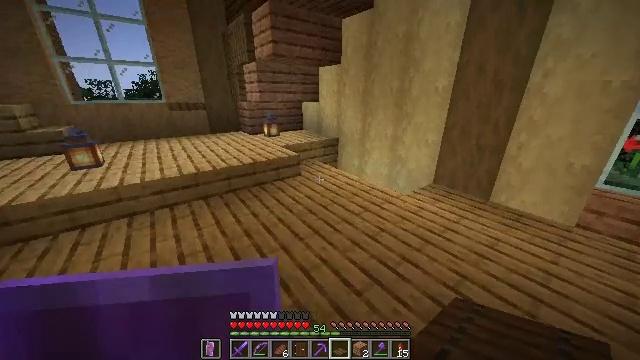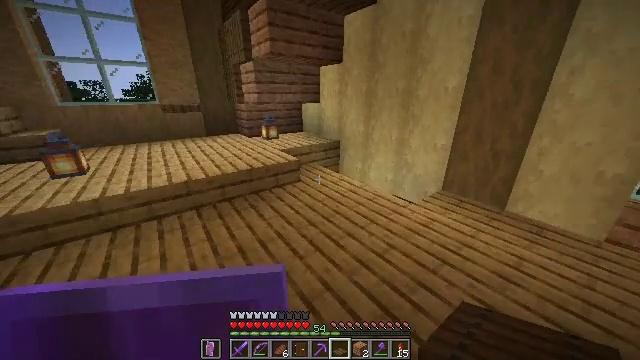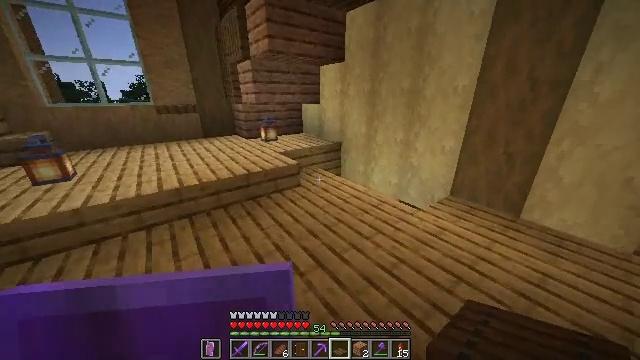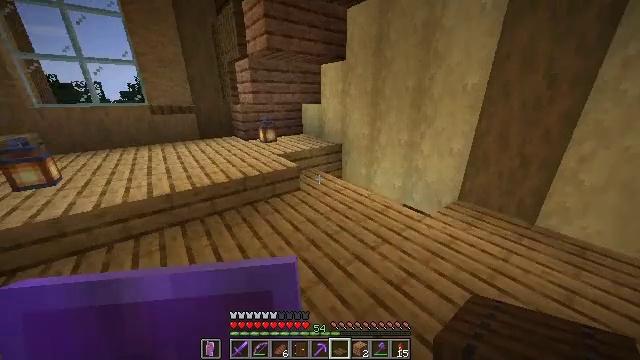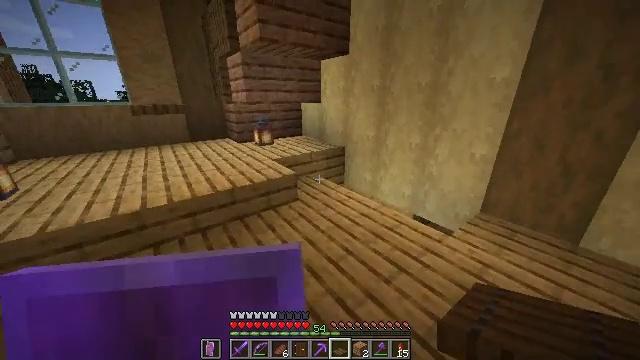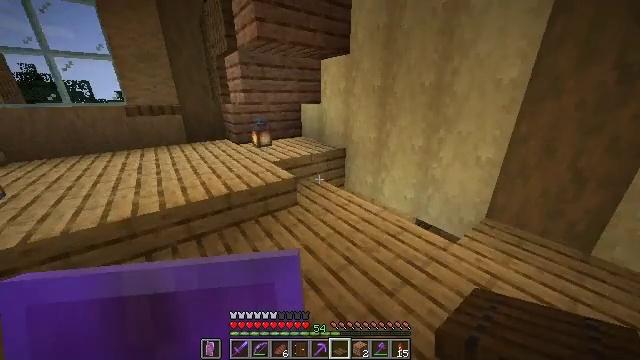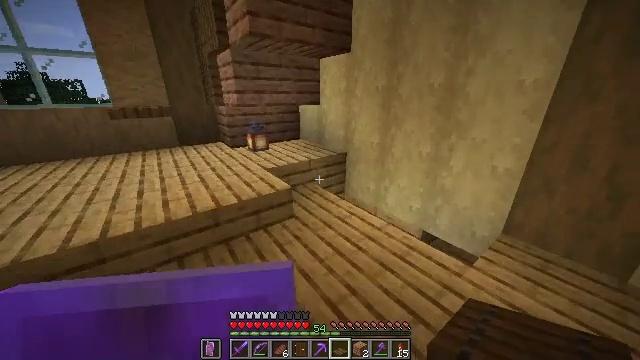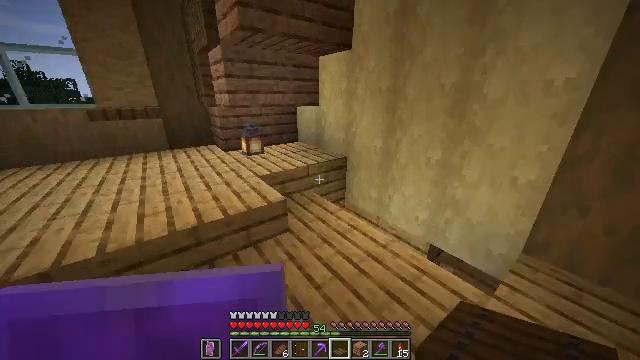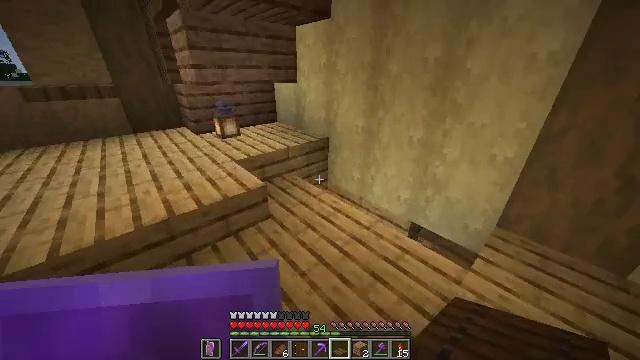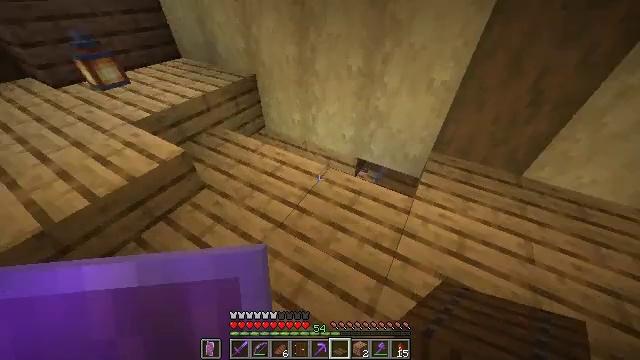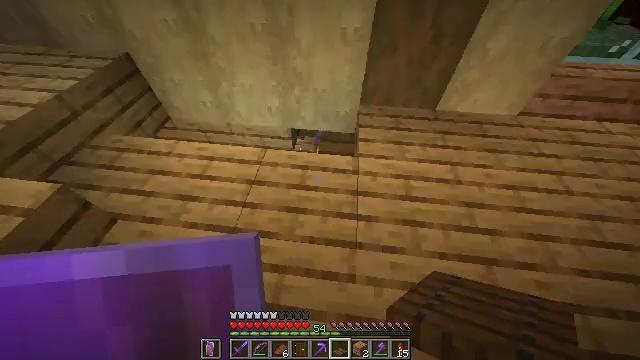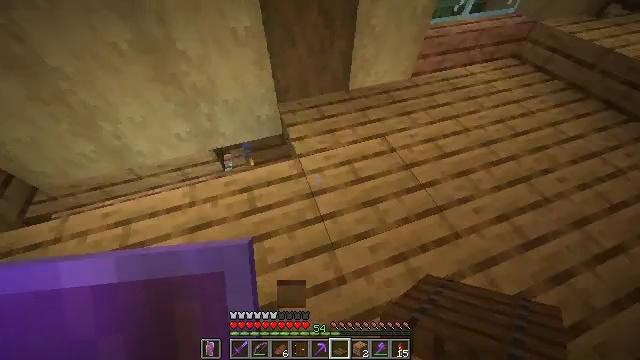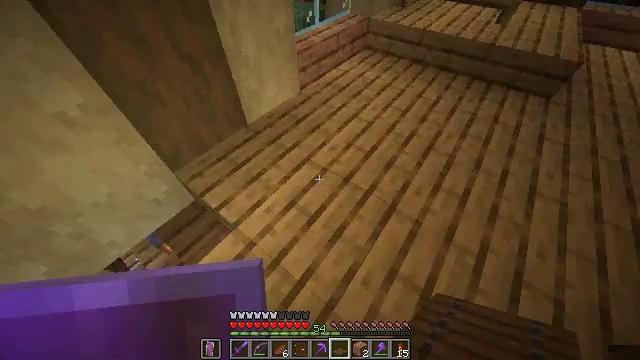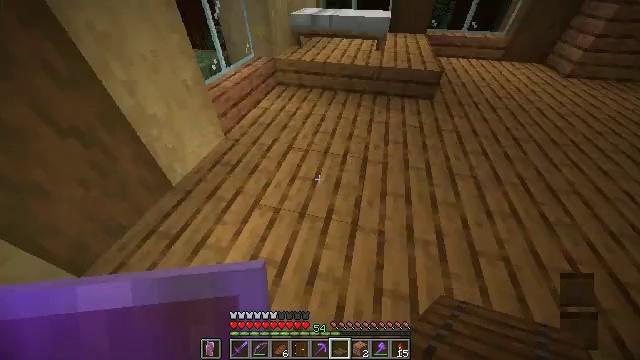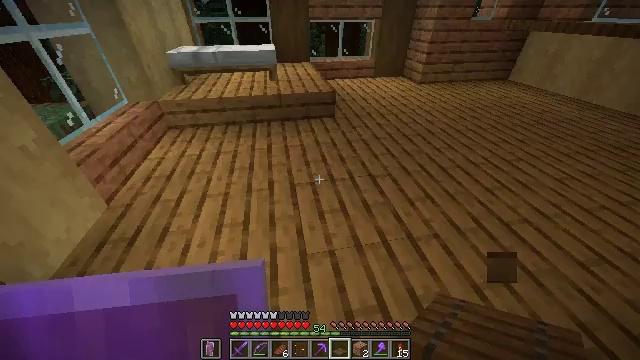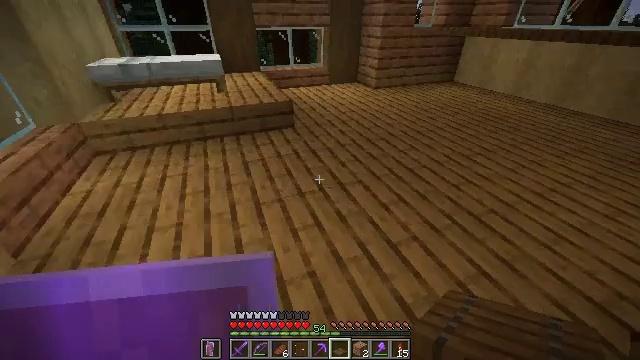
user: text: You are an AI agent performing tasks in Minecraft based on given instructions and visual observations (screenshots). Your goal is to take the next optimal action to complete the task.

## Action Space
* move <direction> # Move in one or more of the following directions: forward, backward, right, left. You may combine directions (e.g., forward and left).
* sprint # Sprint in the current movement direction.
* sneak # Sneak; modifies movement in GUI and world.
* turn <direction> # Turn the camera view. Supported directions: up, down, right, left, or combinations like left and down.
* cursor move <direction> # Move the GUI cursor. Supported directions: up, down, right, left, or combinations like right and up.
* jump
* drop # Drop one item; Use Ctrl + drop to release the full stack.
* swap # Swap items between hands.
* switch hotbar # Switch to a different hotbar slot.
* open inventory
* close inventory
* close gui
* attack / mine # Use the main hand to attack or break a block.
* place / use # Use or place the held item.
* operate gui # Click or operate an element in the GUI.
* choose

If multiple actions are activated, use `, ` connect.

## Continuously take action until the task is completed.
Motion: motion action
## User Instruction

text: Collect dark oak door into your inventory.
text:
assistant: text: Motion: move forward, sprint
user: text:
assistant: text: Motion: move forward, sprint
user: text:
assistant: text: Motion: move forward, sprint
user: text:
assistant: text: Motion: move forward, sprint
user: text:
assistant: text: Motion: move forward, sprint
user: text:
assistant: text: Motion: move forward, sprint
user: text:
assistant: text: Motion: move forward, sprint
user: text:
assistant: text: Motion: move forward, sprint, turn right and down
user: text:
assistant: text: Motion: move forward, sprint, turn right and down
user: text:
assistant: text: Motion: move forward, sprint, turn right and down
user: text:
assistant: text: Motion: move forward, sprint, turn right and down
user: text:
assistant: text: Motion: move forward, sprint, turn right and up
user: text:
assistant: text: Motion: turn right and up
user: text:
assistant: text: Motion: turn right and up
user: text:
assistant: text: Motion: turn right and up
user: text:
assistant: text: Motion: turn right and up
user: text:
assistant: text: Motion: turn right and up
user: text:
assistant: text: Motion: turn right and up
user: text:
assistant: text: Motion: turn up
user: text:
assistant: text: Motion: turn left
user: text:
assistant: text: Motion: turn left
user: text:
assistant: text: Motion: no_op
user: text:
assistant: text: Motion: no_op
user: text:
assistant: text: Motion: no_op
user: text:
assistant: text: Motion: no_op
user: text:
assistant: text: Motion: no_op
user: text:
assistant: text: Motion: no_op
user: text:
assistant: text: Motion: no_op
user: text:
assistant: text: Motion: no_op
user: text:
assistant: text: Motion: no_op